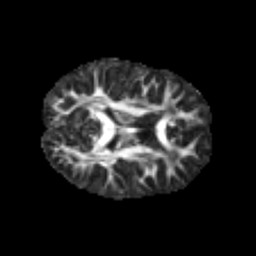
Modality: FA
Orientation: axial
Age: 6
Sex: male
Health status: healthy